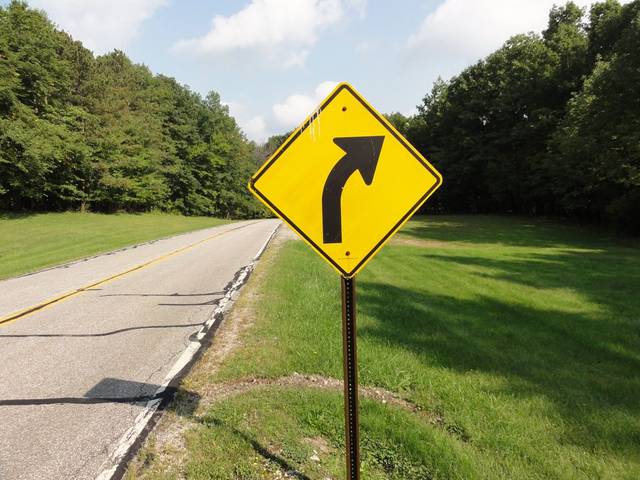
Region: United States
Coordinates: 41.317, -81.623